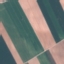
Land use / land cover: AnnualCrop